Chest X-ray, PA view. Patient: 59 years old, sex M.
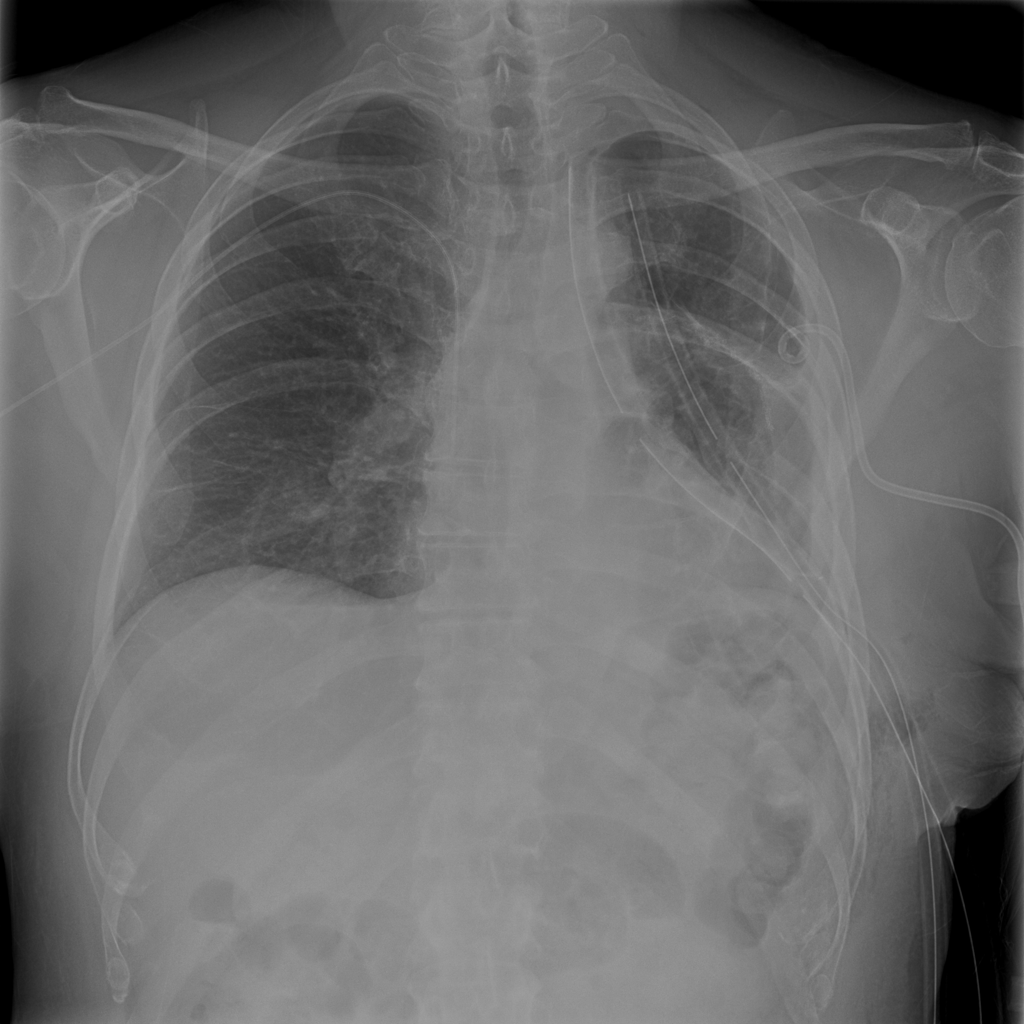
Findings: Pneumothorax